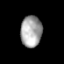
Tissue: prostate
Cell type: Epithelial cells
Senescence score: 0.2977
Nuclear area (px): 646
Mean DAPI intensity: 166.293